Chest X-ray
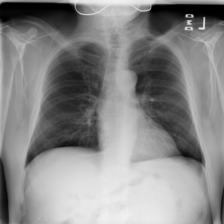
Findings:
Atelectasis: negative
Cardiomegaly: negative
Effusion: negative
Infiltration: negative
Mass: negative
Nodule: negative
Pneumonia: negative
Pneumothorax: negative
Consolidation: negative
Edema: negative
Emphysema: negative
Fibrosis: negative
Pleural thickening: negative
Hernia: negative